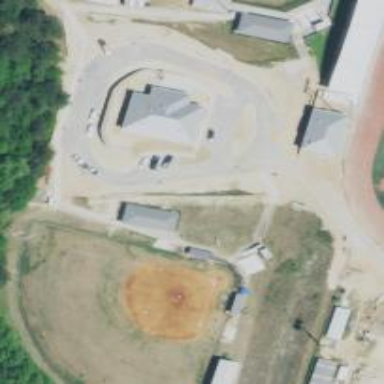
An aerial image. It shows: Baseball pitch for leisure and sports activities.